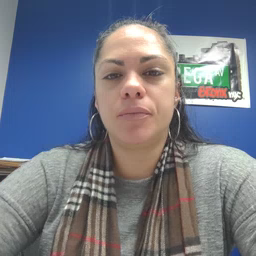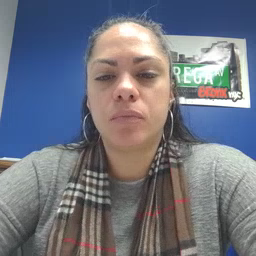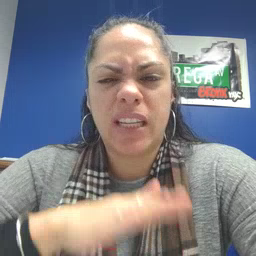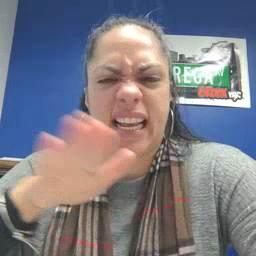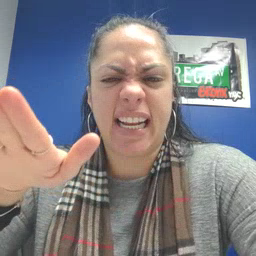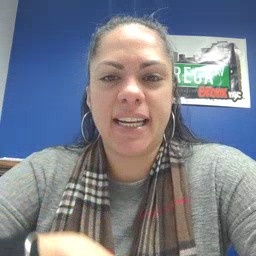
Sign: clean